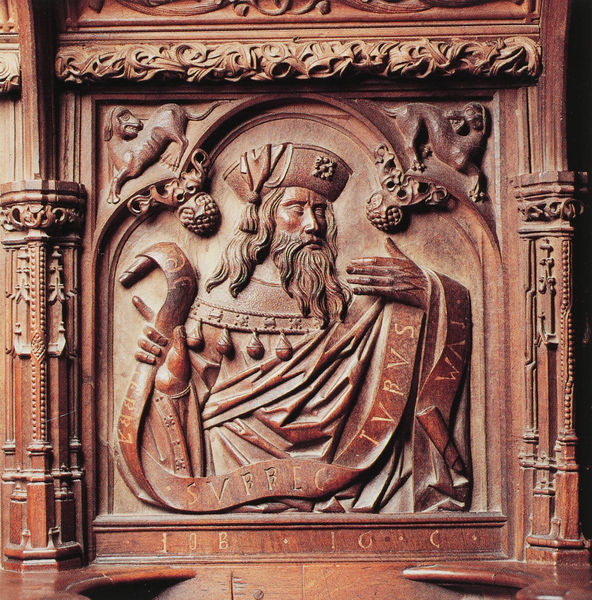
Titel: Sillería del Coral; Chorgestühl, Miserikordie
Künstler: Juan de Bruselas
Institution: Zamora, Heilige Kathedrale
Schlagwörter: hand, mann, holz, hut, hund, bart, rahmen, portrait, kirche, relief, holzschnitt, schellen, spruchband, hozschnitt, hiolzschnitt